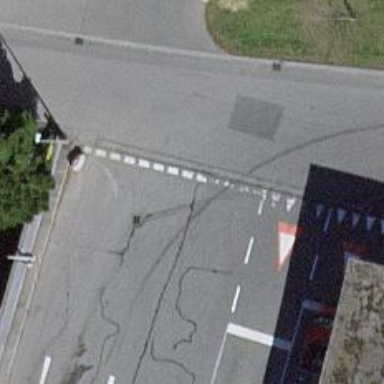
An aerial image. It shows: Road with "give way" sign.